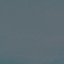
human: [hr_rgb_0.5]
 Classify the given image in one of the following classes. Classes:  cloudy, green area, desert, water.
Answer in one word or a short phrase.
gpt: water